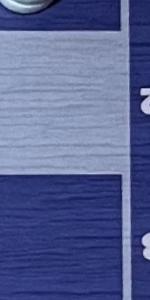
Label: Empty